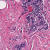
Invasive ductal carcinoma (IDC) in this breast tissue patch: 0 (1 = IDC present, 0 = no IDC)